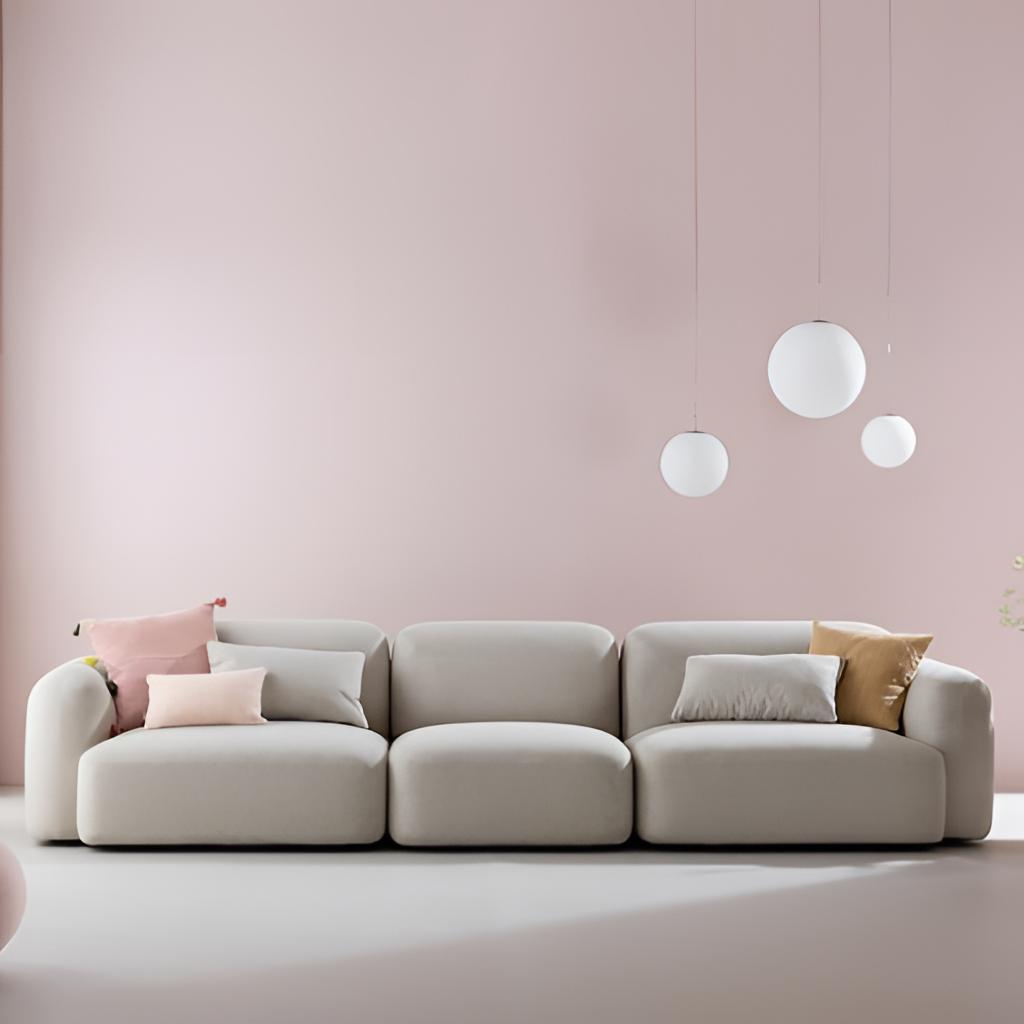
living room, beige fabric sofa, paint wallpaper, with solid pattern, tile flooring, with solid pattern, contemporary